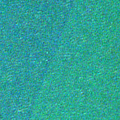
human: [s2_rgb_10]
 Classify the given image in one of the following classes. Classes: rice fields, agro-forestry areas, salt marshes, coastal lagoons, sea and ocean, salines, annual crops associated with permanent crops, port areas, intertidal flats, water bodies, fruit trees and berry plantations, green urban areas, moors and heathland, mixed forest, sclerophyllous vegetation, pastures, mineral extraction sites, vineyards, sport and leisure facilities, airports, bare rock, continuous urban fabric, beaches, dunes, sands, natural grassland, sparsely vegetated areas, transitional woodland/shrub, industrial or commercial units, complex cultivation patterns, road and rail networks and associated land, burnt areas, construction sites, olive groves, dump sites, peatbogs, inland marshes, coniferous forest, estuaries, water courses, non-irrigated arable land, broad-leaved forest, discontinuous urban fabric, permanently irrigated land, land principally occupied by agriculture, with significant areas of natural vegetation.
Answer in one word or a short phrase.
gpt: sea and ocean